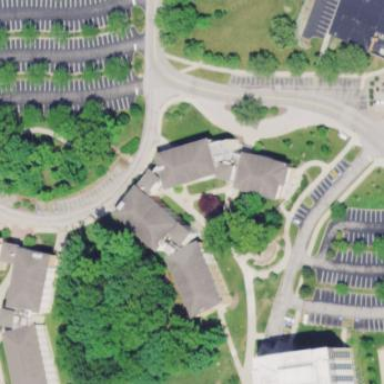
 colored light gray. The building itself has tan color."